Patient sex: F
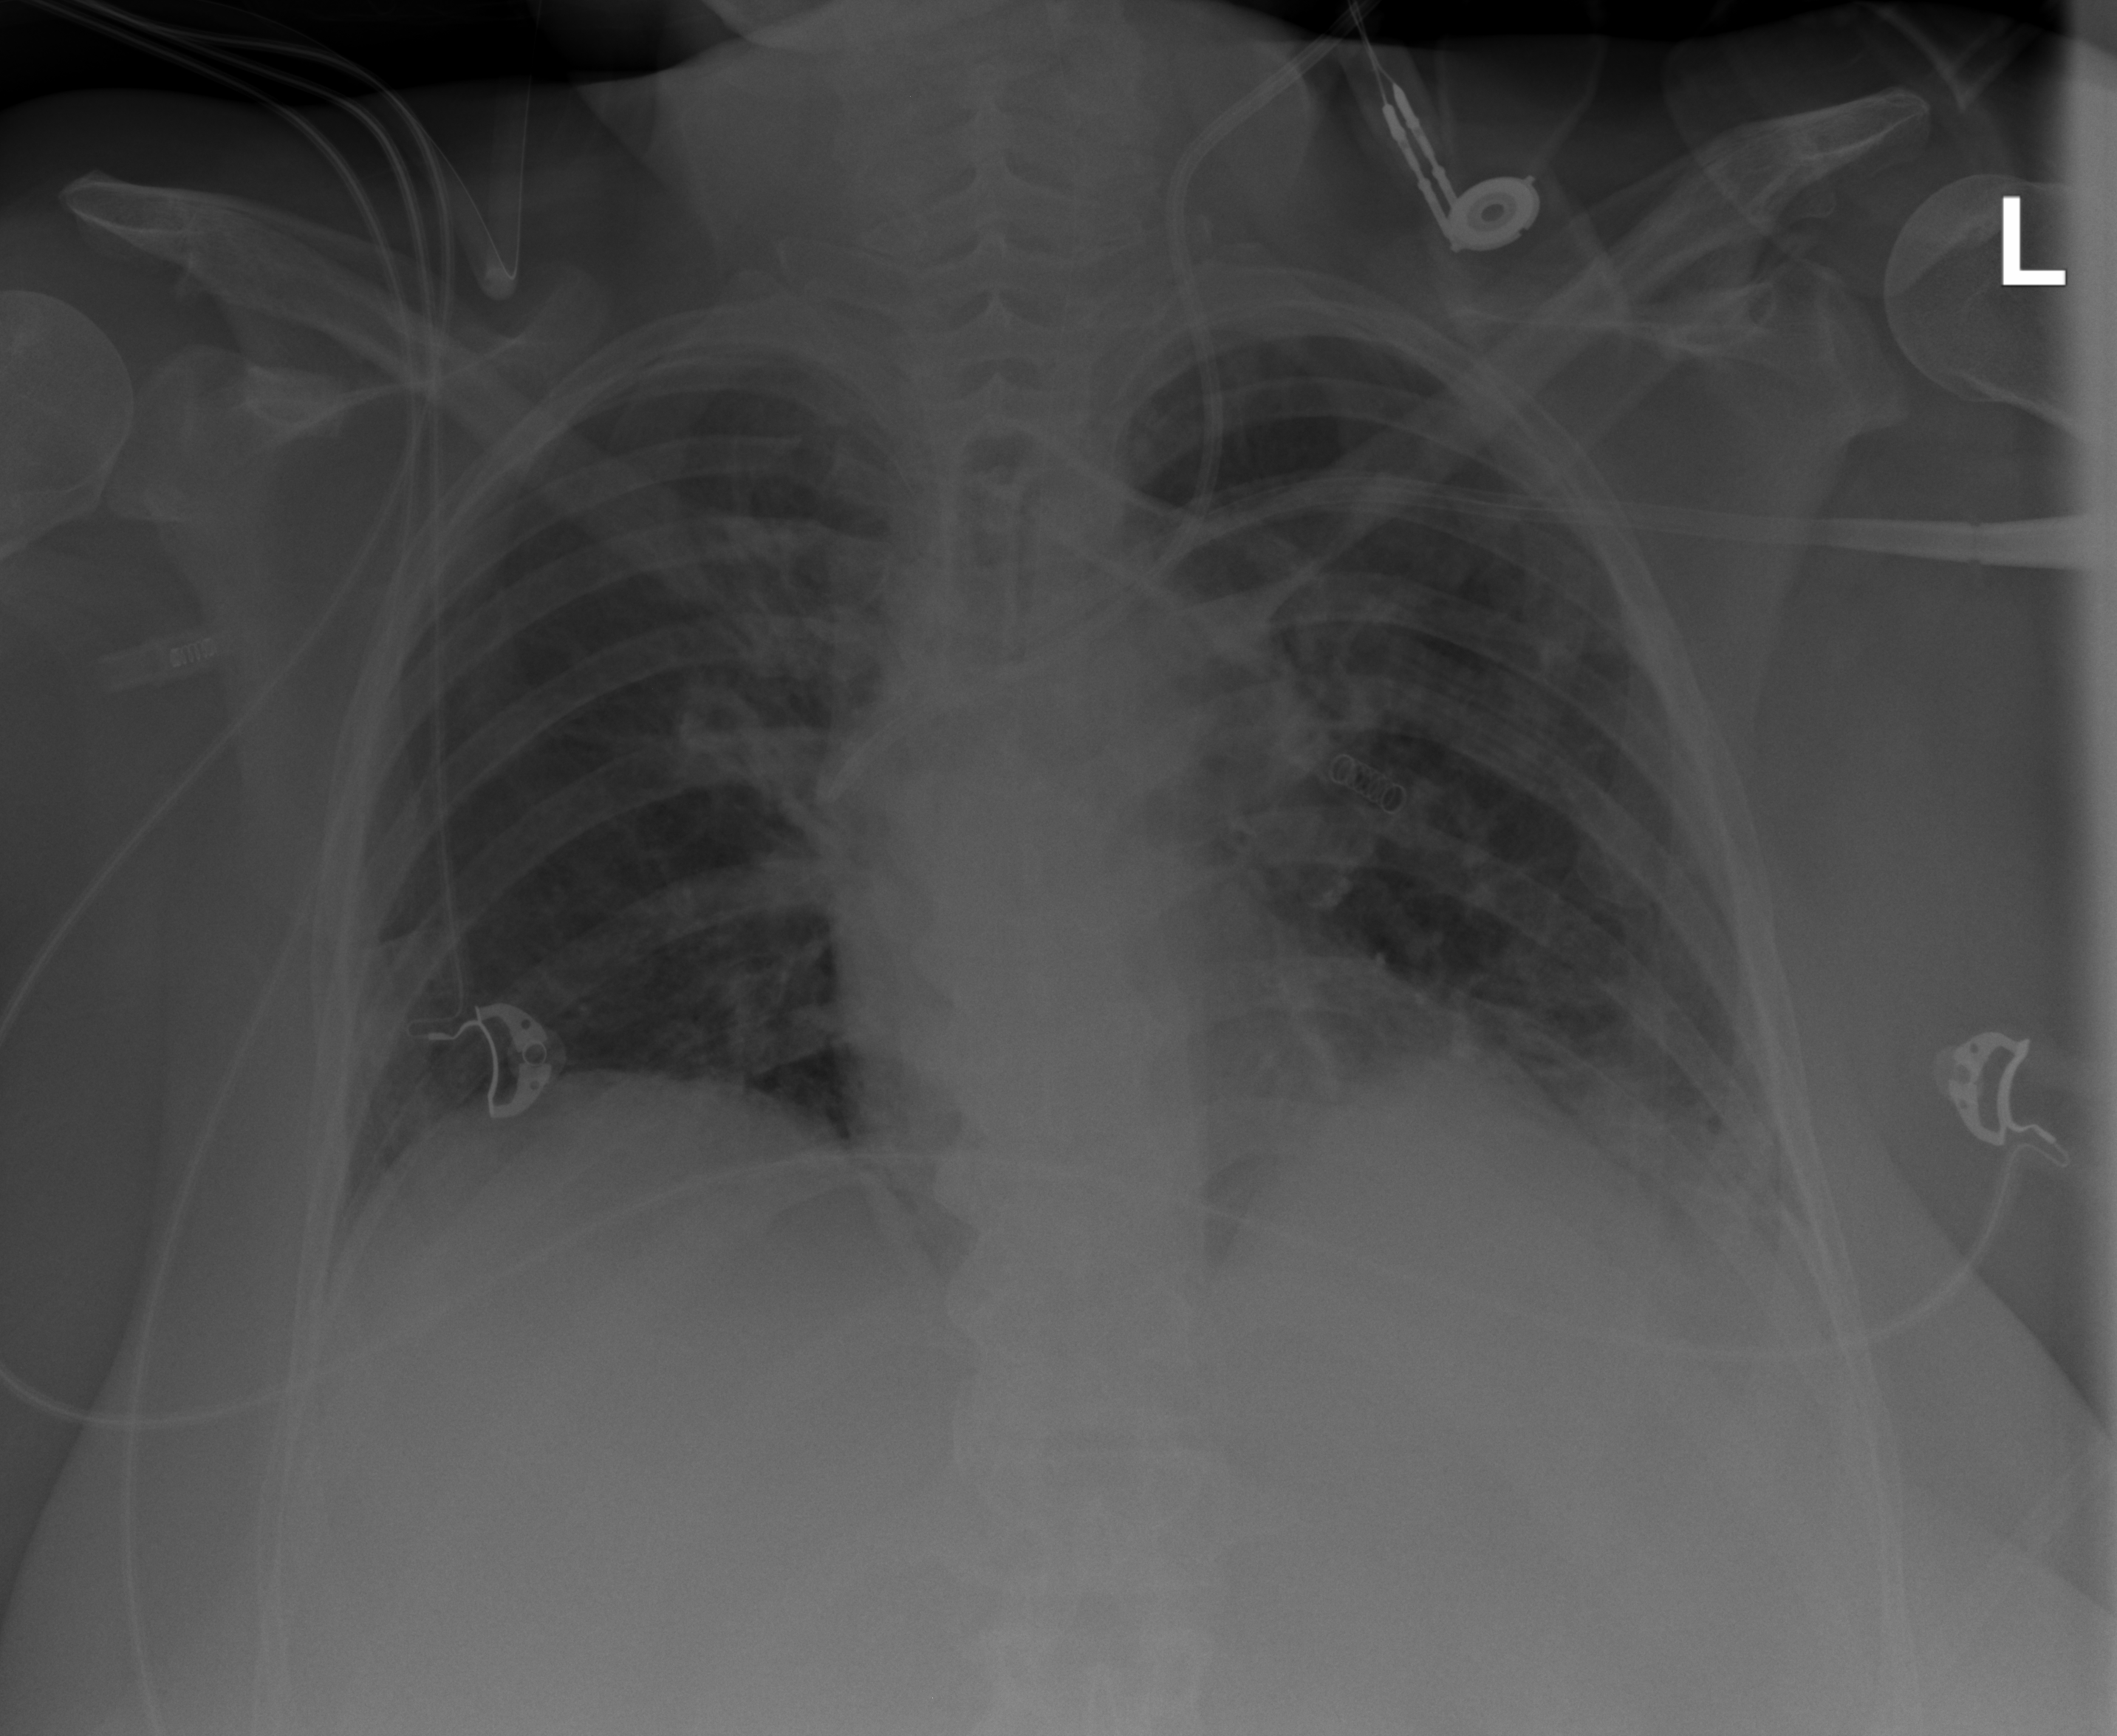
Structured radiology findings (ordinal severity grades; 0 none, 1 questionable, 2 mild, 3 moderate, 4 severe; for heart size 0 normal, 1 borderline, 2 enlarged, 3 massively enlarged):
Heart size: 0
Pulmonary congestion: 0
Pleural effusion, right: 0
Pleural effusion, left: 2
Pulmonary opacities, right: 0
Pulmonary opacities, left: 2
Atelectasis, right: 0
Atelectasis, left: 2